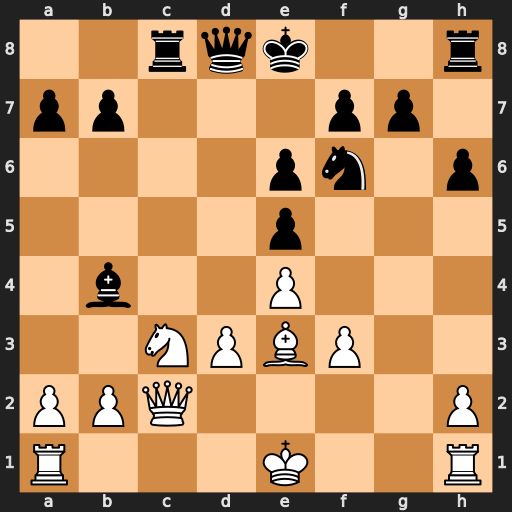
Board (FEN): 2rqk2r/pp3pp1/4pn1p/4p3/1b2P3/2NPBP2/PPQ4P/R3K2R
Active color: w
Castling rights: KQk
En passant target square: -
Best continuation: Qa4+ Rc6 Qxb4